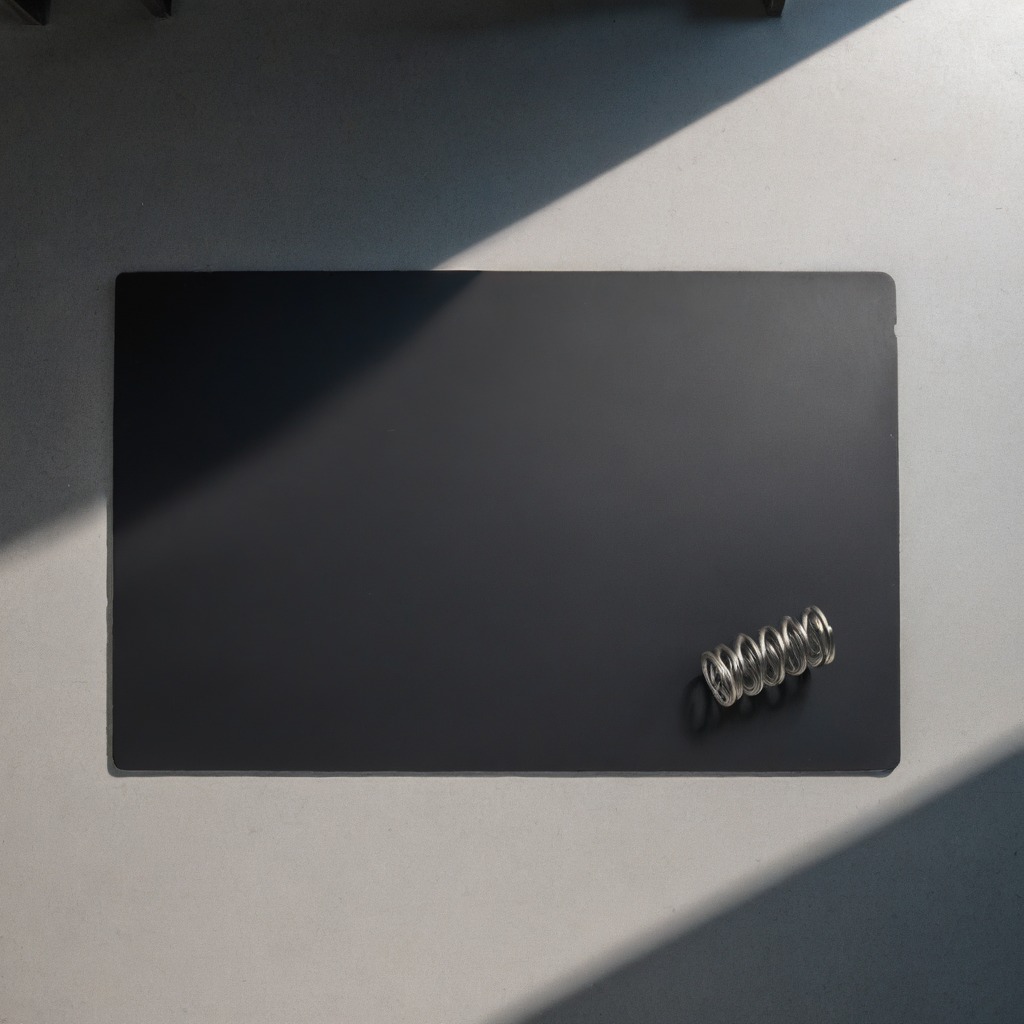
A coiled metal spring is lying on the clean granite tabletop beneath the black rubber mat.